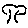
Label: tree